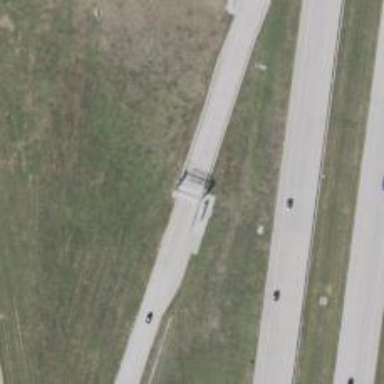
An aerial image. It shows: Toll gantry on the road.